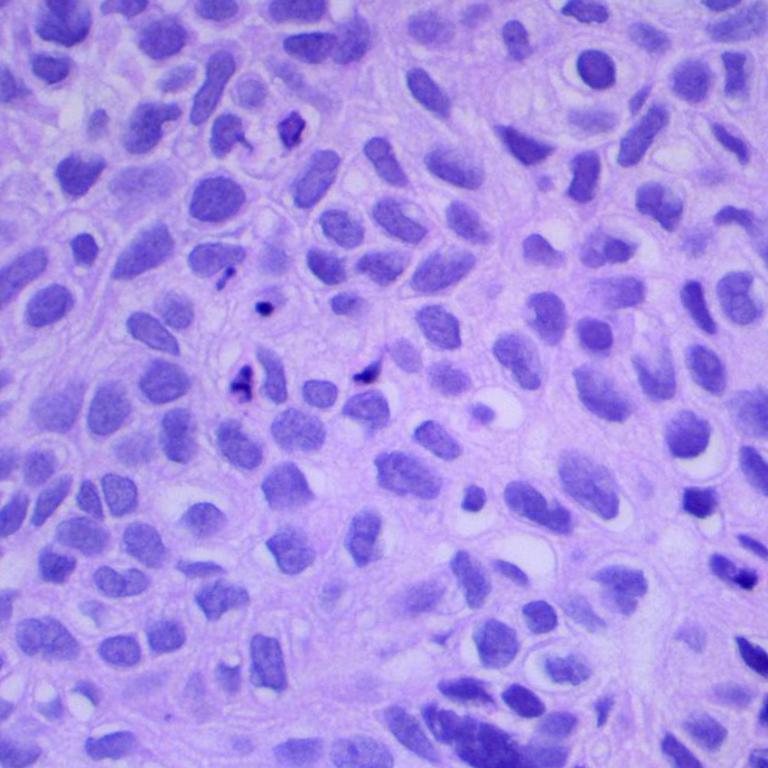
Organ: lung
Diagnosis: squamous carcinomas